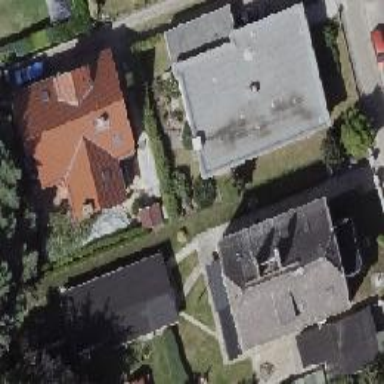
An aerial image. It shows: Simple house.